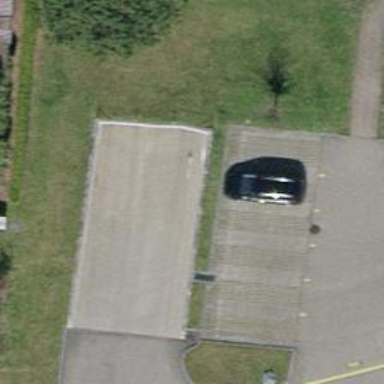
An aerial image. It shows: Parking entrance.